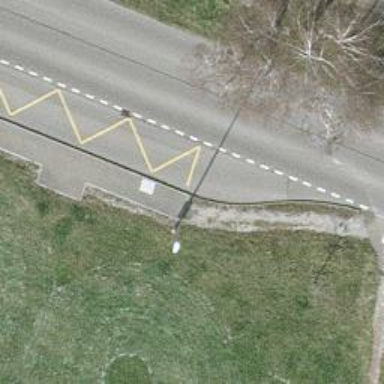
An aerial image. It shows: Post box.